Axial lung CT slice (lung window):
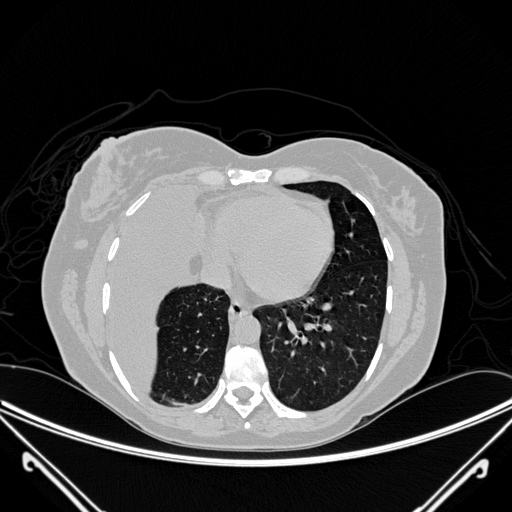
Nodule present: no